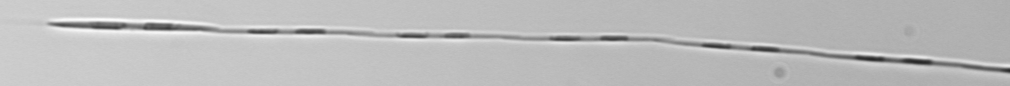
Label: Pseudo-nitzschia